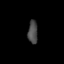
Tissue: lung
Cell type: Endothelial cells
Senescence score: 0.5435
Nuclear area (px): 226
Mean DAPI intensity: 71.252